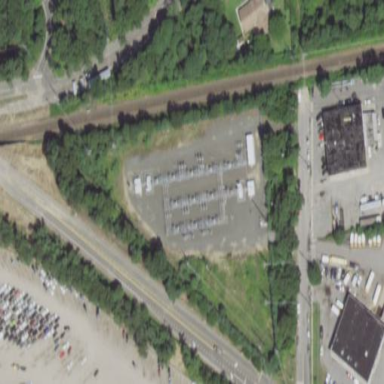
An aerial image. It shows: Power substation.